Interaction volume radius: 10 \u00c5
Interaction volume height: 15 \u00c5
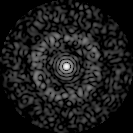
Disorder parameter: 0.8276